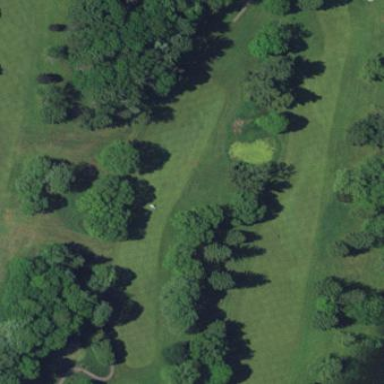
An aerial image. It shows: Rough area in golf course.